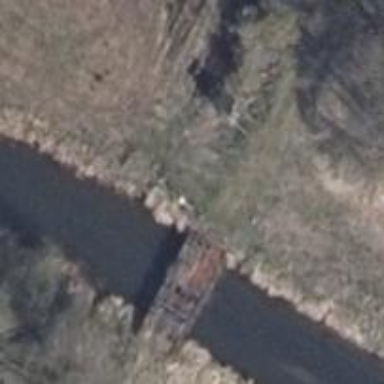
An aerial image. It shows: Path on bridge.